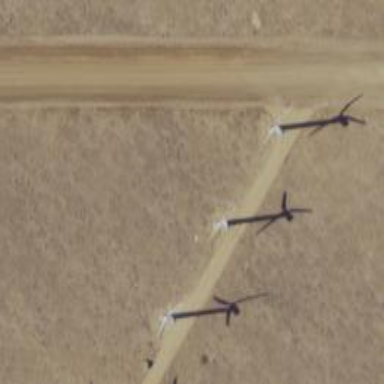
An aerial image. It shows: Wind power generator employing wind turbines.